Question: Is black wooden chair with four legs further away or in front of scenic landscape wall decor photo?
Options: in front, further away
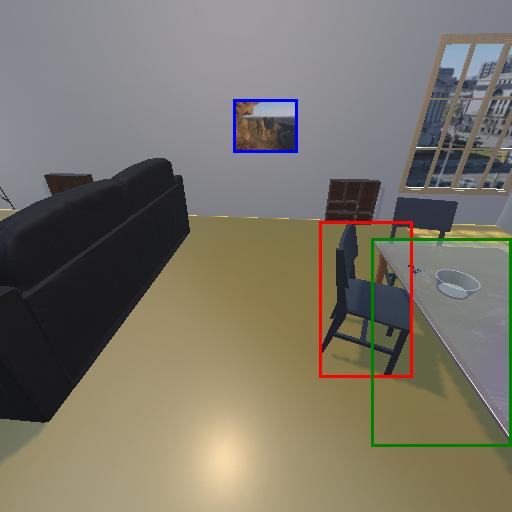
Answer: in front